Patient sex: M
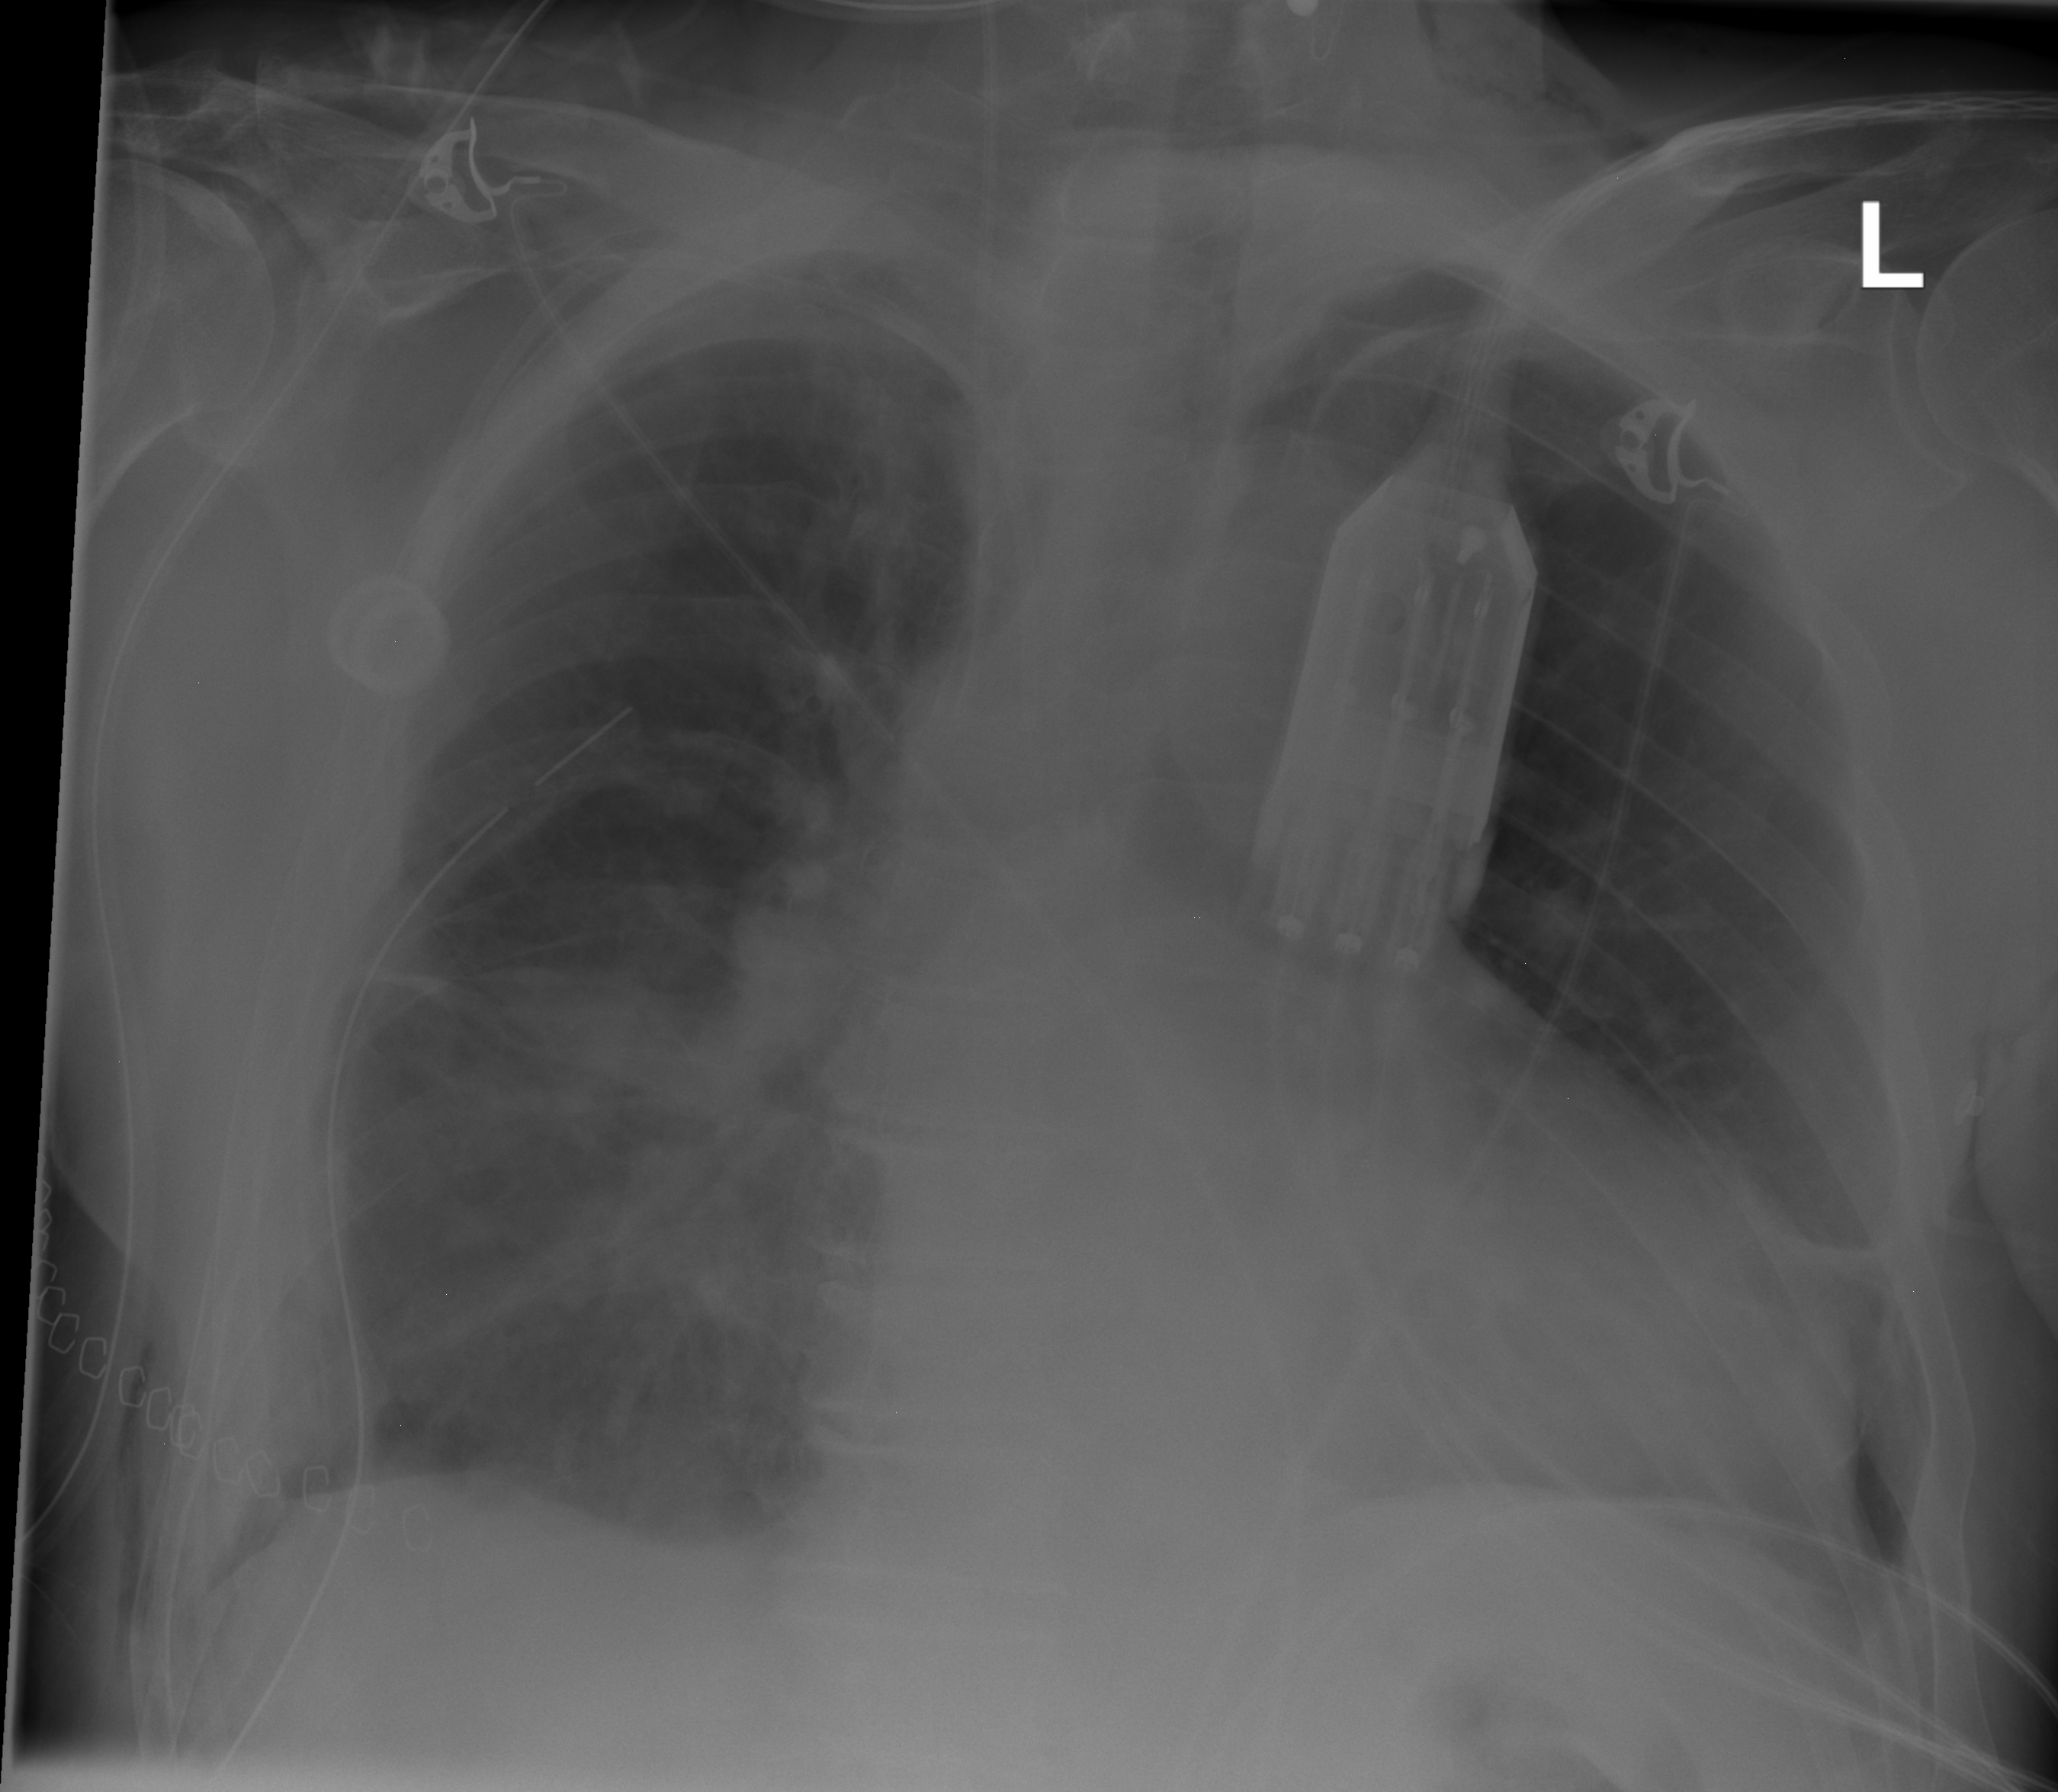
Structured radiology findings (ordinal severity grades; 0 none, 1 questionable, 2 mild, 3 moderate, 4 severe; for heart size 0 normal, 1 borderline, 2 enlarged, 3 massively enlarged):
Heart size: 0
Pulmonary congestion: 0
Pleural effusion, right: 0
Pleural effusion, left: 0
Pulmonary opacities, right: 3
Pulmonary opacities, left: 0
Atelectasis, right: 2
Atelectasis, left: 1